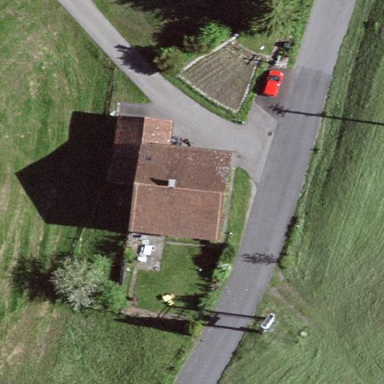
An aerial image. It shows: Farm building.